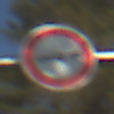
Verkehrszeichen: VerbotPersonenkraftwagenMitAnhaenger
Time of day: MorningAfternoon
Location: Outdoor (Nature)
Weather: PartlyCloudy
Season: NotSpecified
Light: Natural